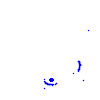
Particle: kaon